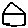
Label: house